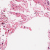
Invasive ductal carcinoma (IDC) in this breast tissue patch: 0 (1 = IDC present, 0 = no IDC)